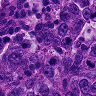
Metastatic tissue present: yes